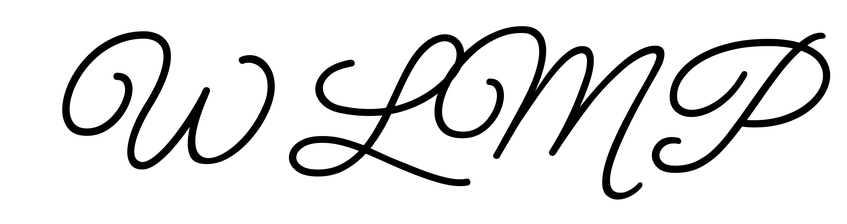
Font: MeowScript-Regular